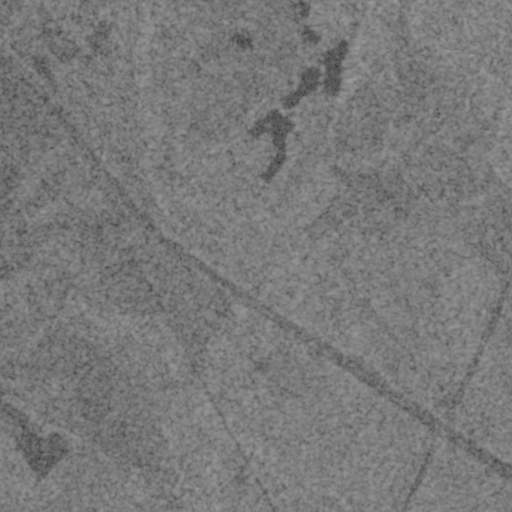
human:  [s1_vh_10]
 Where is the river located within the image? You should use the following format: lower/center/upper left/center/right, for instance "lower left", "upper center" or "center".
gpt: The river is located in the lower left of the image.
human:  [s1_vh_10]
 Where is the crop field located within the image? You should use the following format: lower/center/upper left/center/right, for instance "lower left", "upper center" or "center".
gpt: There is no crop field in the image.

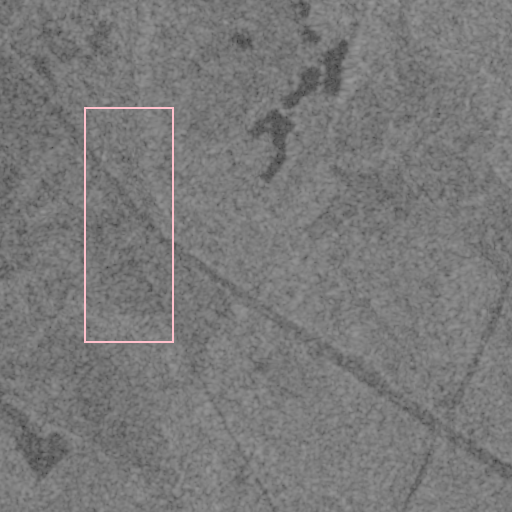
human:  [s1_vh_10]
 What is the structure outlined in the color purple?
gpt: There is no purple outline.
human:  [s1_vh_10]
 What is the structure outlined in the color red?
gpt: There is no structure outlined in red.